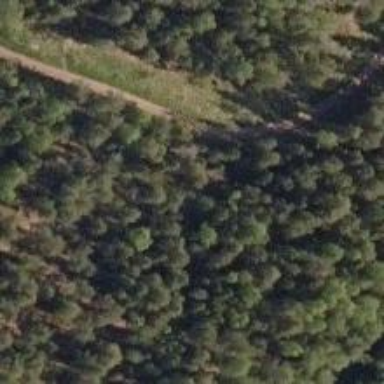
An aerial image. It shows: Path with excellent trail visibility.